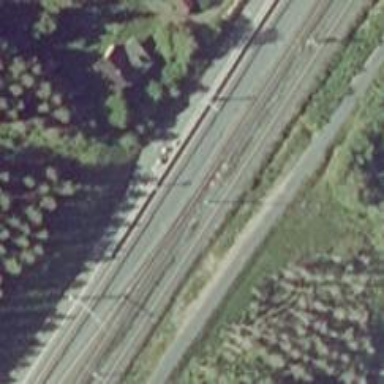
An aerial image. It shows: Railway track with continuous electrified contact lines.